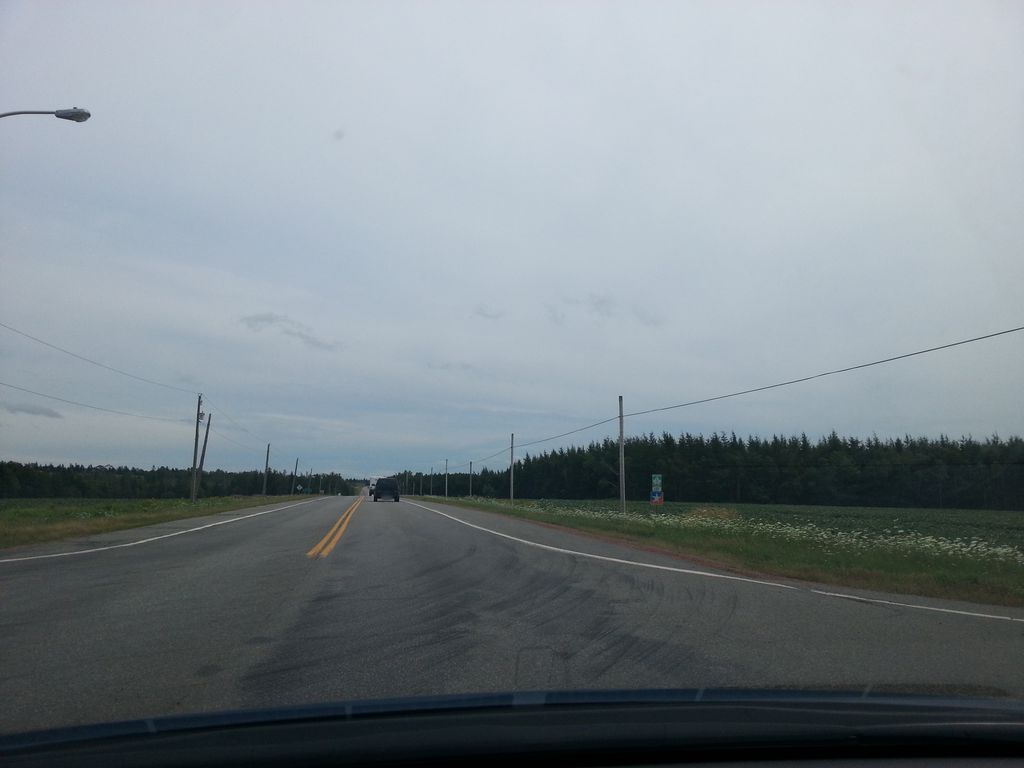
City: charlottetown